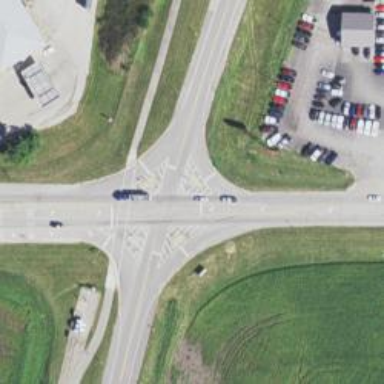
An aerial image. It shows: Road with stop sign.